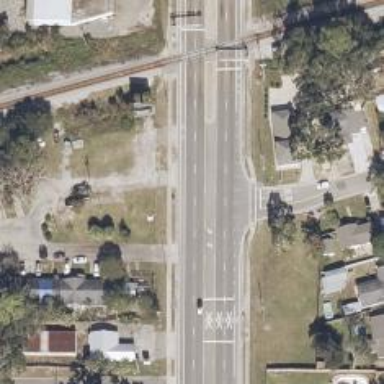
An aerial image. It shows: Uncontrolled road crossing with lines markings.